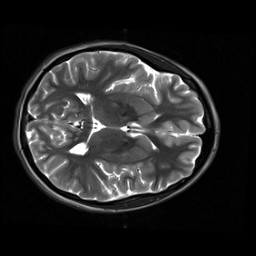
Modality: T2w
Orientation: axial
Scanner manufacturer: siemens
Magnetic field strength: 3 T
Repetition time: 9 s
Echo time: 0.115 s